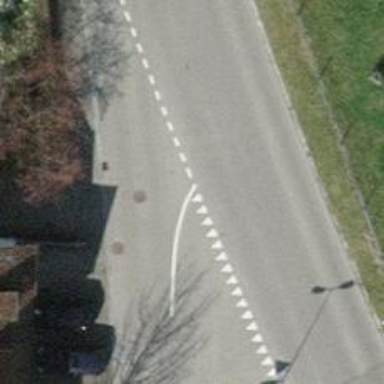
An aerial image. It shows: Road with "give way" sign.